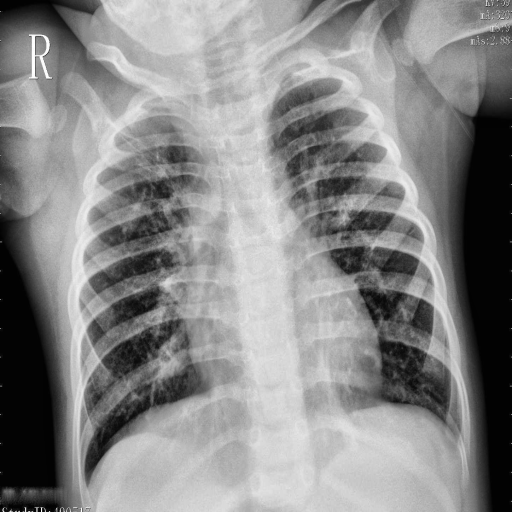
Finding: PNEUMONIA